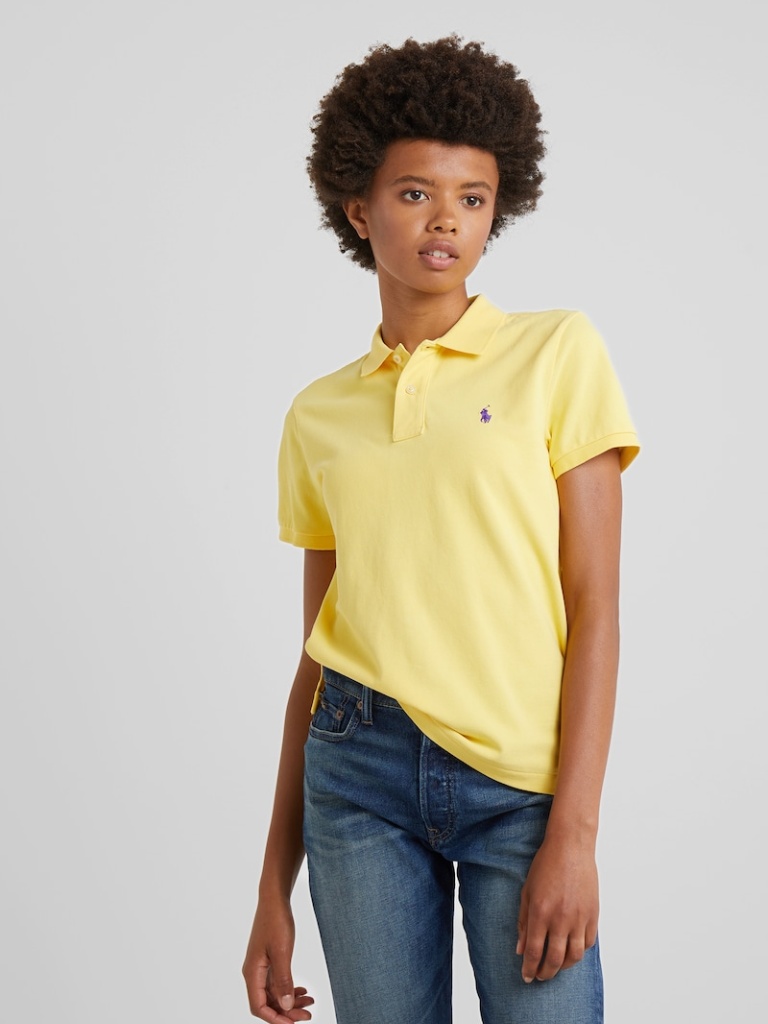
cotton relaxed short sleeve hip length Untucked polo polo